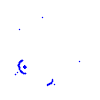
Particle: proton